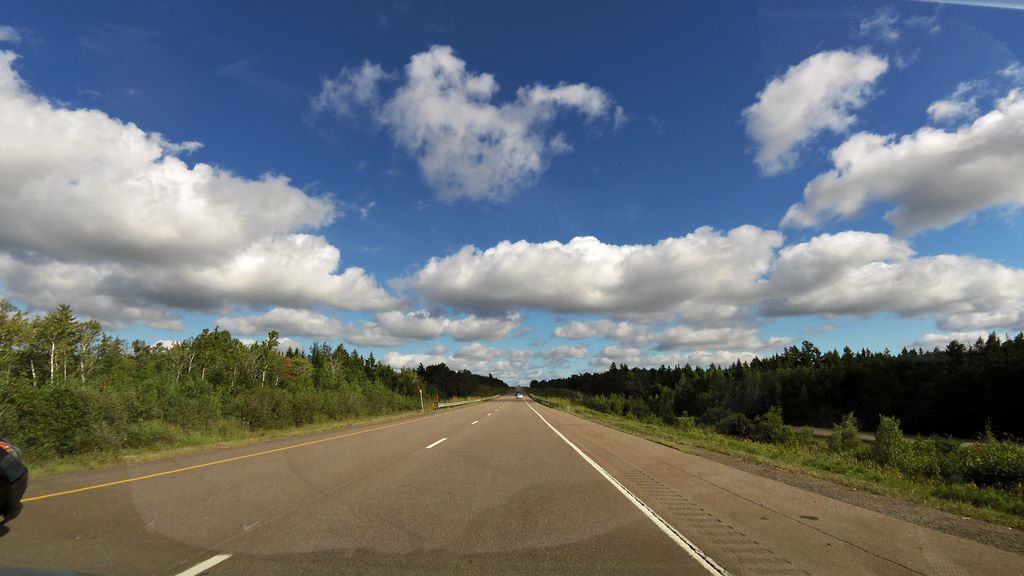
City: charlottetown